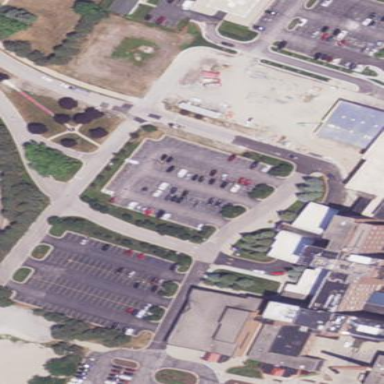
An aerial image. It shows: Paved parking area.